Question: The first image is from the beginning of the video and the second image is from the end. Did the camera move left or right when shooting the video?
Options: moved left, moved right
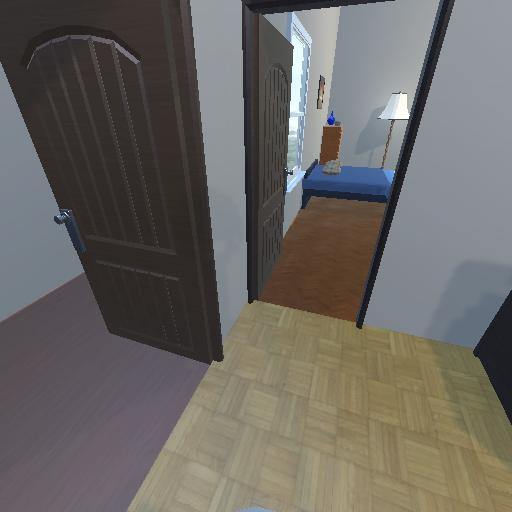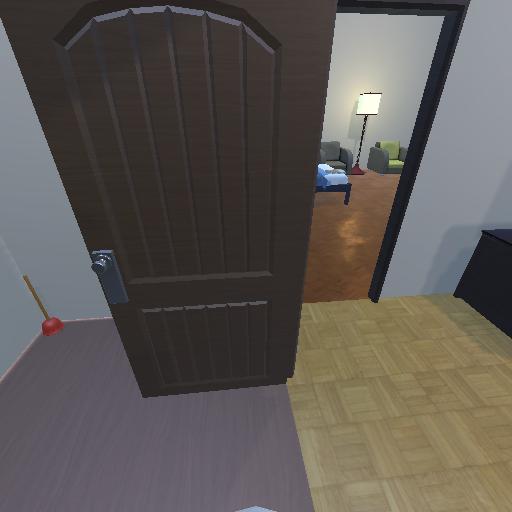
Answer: moved left